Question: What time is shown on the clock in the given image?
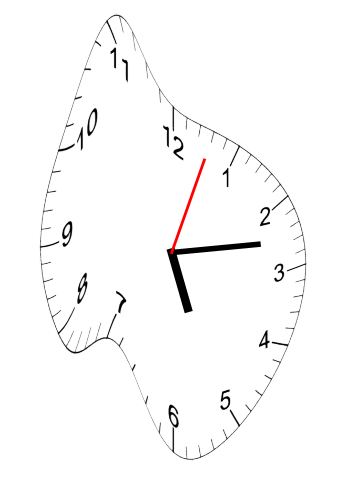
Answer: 05:13:03